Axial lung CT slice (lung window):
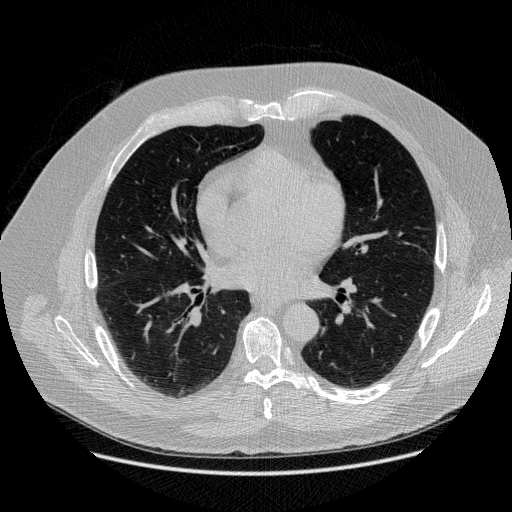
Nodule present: no